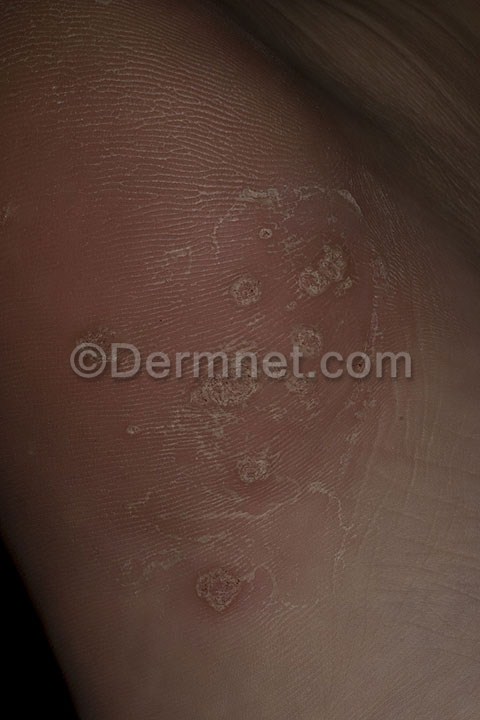
Disease: Warts Molluscum and other Viral Infections